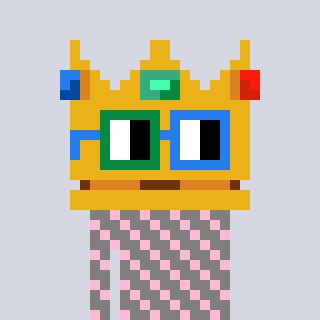
a pixel art character with square green and blue glasses, a crown-shaped head and a bluegrey-colored body on a cool background